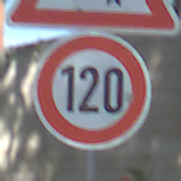
Verkehrszeichen: Geschwindigkeit120
Zusatzzeichen oben: DoppelkurveZunaechstLinks
Umgebung: Outdoor, Suburban
Tageszeit: Midday
Wetter: Clear
Licht: Natural
Jahreszeit: NotSpecified
Kontrast: HighContrast